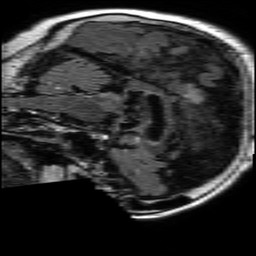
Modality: FLAIR
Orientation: sagittal
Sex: female
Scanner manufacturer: philips
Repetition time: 11 s
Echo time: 0.125 s